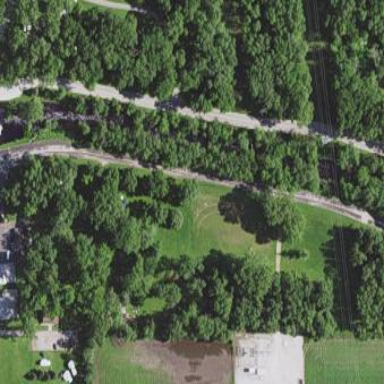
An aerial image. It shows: Campsite with tents set up.